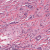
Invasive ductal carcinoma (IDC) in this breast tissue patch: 1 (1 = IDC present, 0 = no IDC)